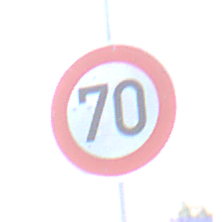
Verkehrszeichen: Geschwindigkeit70
Umgebung: Outdoor, Urban
Tageszeit: SunriseSunset
Wetter: Clear
Licht: Natural
Jahreszeit: NotSpecified
Kontrast: MediumContrast